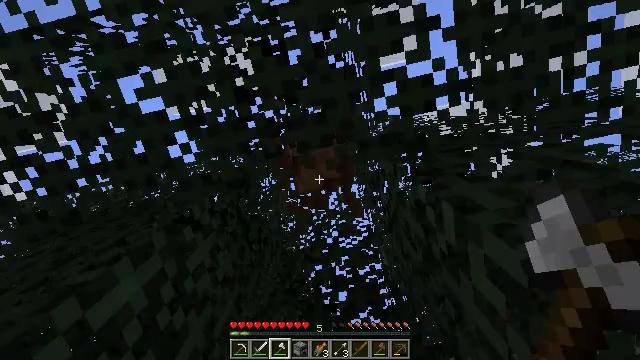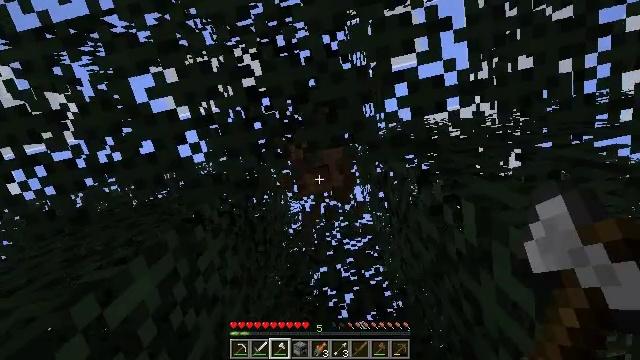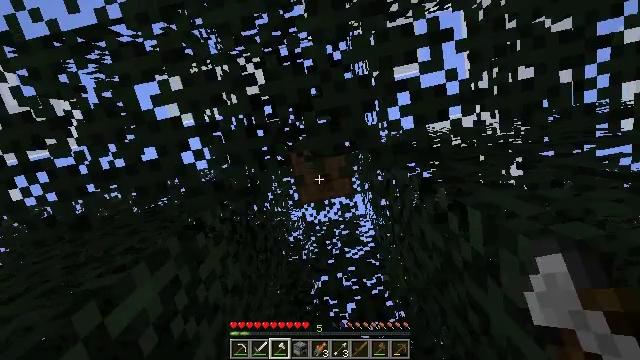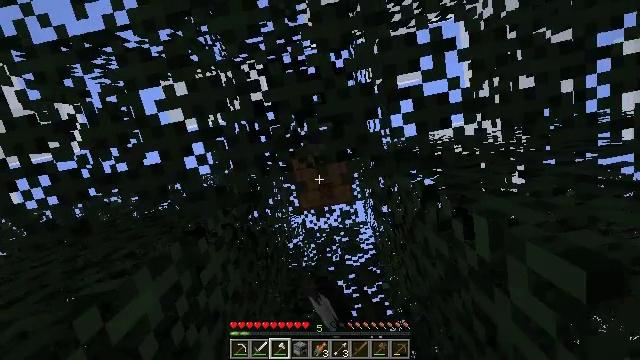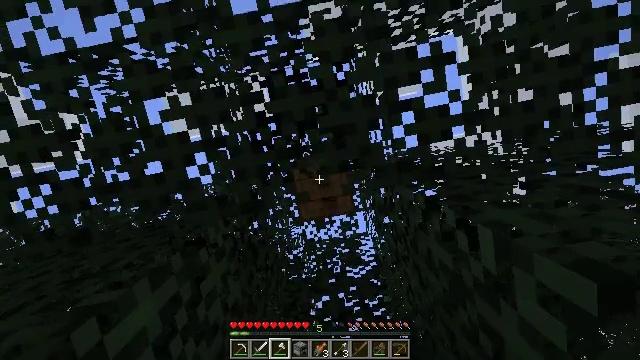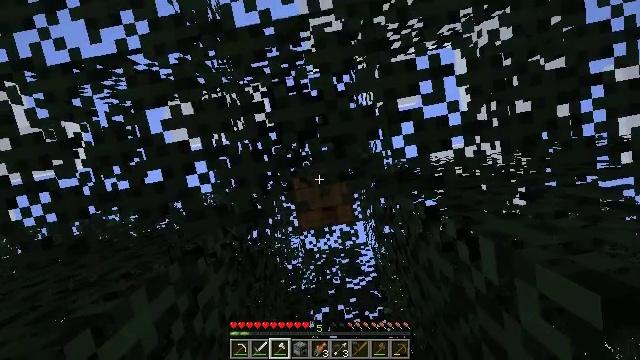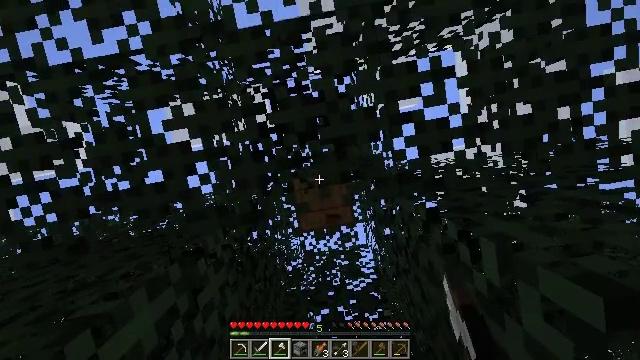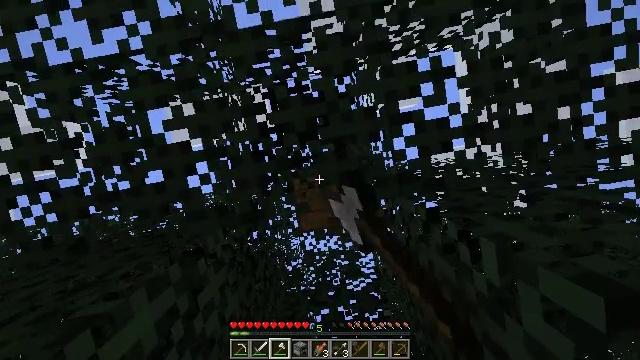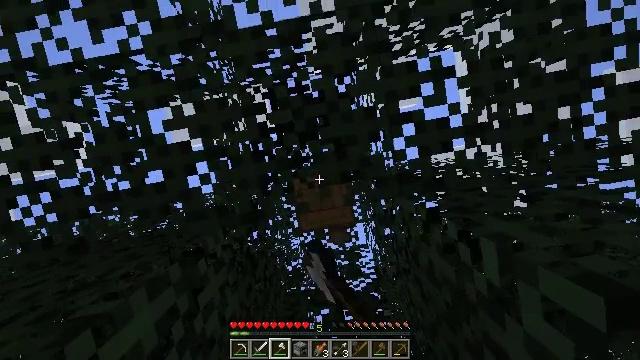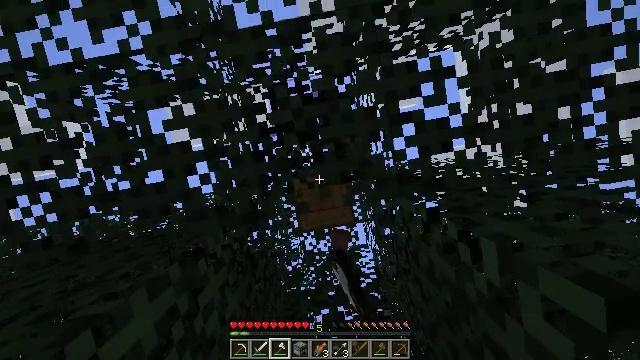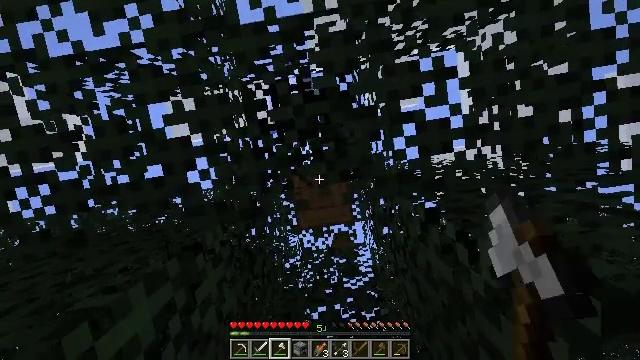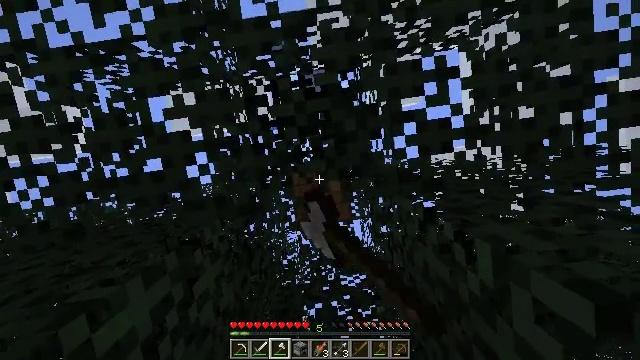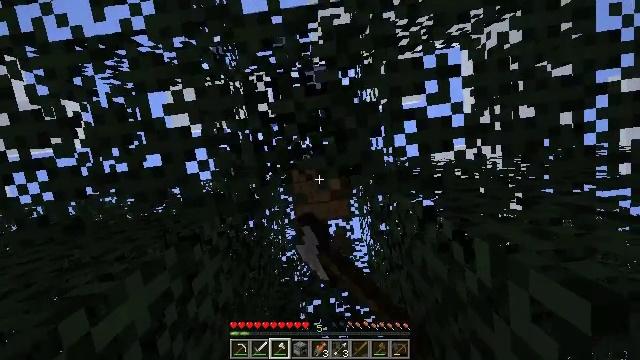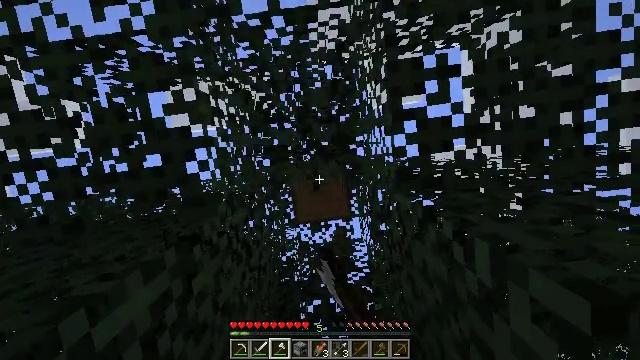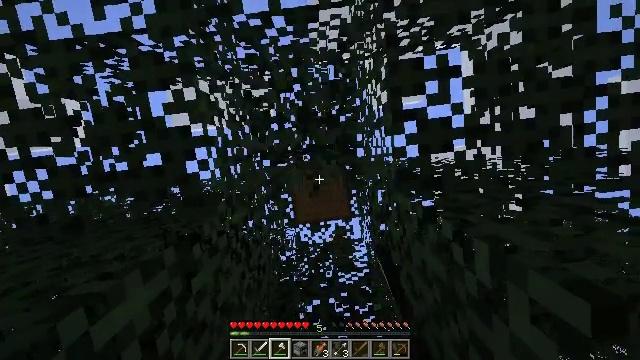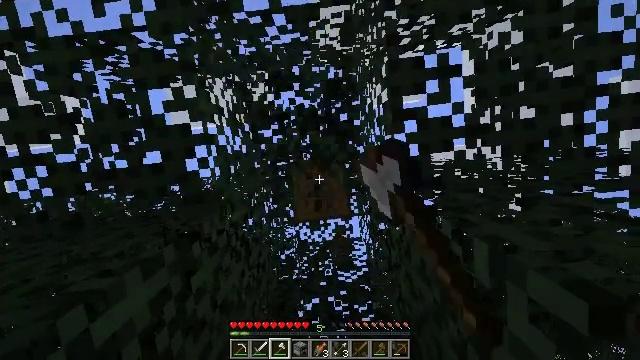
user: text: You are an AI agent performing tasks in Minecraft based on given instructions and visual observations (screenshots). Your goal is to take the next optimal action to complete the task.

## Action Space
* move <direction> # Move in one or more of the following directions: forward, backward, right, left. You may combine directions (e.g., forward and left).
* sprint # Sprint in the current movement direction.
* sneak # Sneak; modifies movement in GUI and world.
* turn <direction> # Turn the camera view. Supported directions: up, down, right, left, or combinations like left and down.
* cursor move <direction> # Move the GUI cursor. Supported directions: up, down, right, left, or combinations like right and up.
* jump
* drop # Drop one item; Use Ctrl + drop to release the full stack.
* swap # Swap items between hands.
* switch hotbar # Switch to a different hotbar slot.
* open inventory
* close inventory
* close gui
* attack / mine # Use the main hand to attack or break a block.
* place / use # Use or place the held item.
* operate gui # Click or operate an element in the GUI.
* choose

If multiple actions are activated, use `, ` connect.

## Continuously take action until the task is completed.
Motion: motion action
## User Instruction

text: Punch the spruce leaves to get saplings.
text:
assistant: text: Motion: move forward, attack / mine
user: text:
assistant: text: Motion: turn up, attack / mine
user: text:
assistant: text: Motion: turn up, attack / mine
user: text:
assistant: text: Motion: turn up, attack / mine
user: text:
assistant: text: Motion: turn up, attack / mine
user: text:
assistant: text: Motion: attack / mine
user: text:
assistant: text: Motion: attack / mine
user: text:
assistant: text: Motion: attack / mine
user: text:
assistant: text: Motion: attack / mine
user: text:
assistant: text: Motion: turn right, attack / mine
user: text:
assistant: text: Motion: turn right, attack / mine
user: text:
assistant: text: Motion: attack / mine
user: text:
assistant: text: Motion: attack / mine
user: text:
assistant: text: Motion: attack / mine
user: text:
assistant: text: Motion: attack / mine
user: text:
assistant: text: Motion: attack / mine
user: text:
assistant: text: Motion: attack / mine
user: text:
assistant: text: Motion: attack / mine